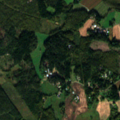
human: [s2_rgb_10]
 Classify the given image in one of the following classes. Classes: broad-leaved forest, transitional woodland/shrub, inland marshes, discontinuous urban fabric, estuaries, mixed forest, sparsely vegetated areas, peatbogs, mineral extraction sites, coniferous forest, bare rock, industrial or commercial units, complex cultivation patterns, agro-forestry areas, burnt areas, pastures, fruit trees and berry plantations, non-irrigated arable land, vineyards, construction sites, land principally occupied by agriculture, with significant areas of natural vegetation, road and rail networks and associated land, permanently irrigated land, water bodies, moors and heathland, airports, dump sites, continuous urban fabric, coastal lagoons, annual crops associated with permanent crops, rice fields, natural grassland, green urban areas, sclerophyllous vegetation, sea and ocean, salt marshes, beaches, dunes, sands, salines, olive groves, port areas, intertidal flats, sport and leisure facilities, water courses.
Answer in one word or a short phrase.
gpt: land principally occupied by agriculture, with significant areas of natural vegetation, coniferous forest, mixed forest